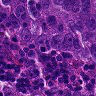
Metastatic tissue present: yes